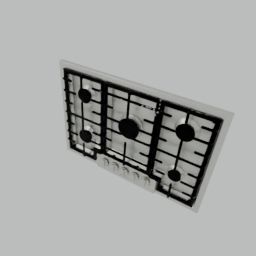
Label: appliances